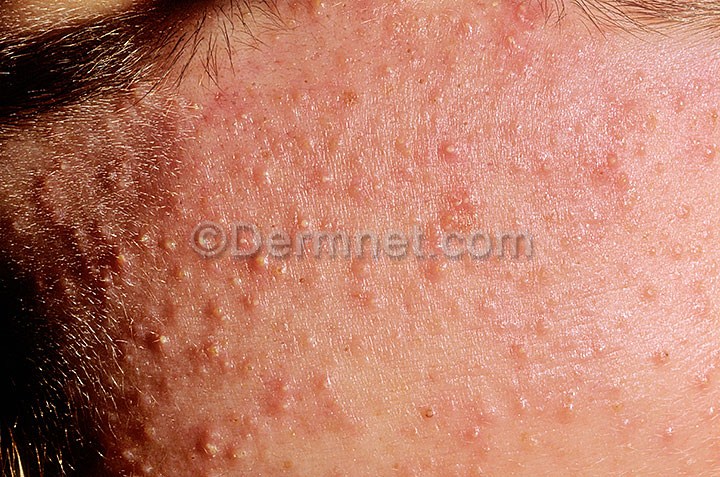
Disease: Acne and Rosacea Photos